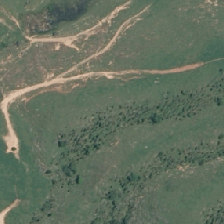
Land cover: broadleaved_indigenous_hardwood